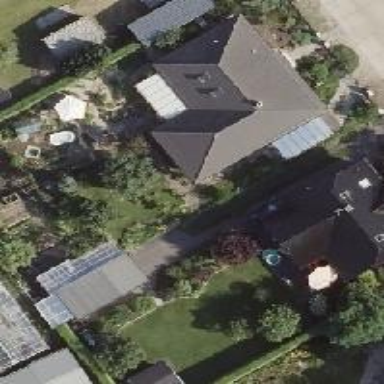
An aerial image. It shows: Detached building with hipped roof shape.